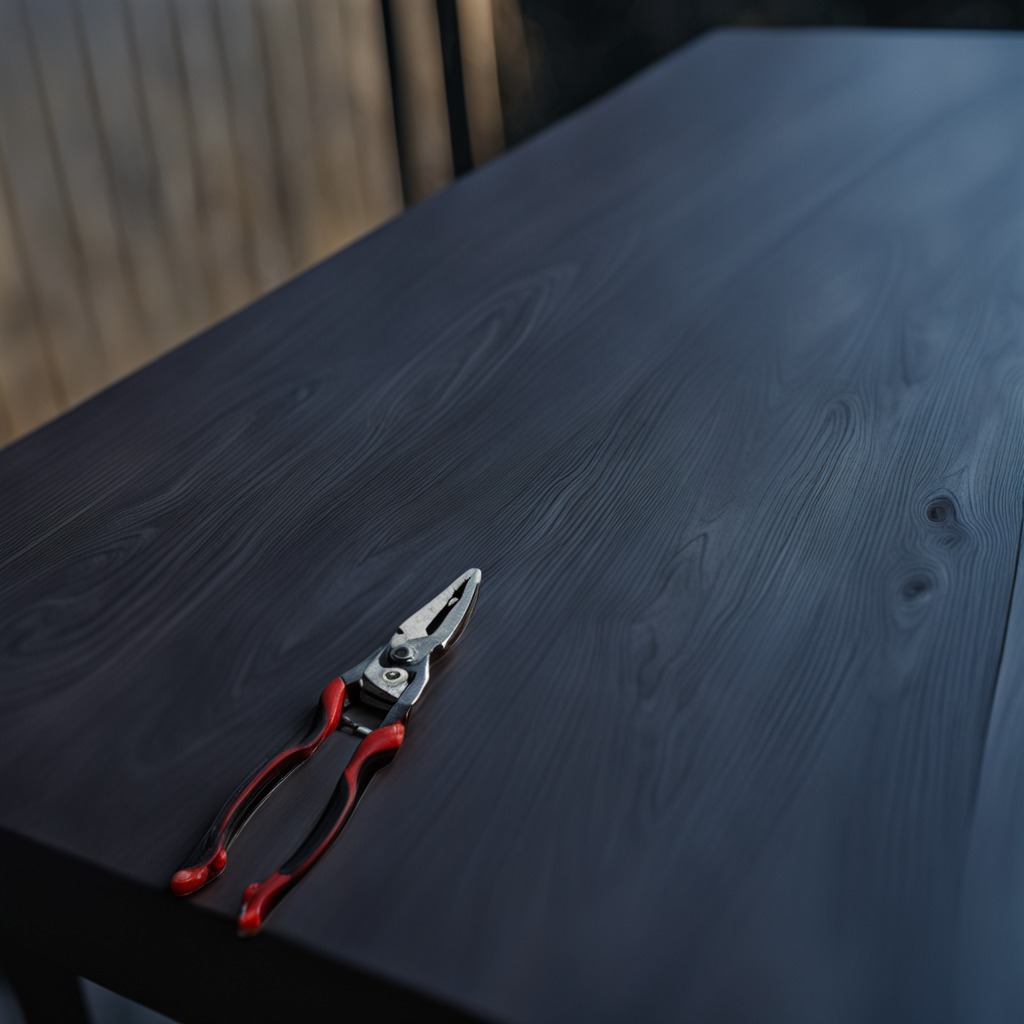
A plier is lying on the old table in the garage.